Interaction volume radius: 10 \u00c5
Interaction volume height: 10 \u00c5
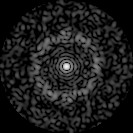
Disorder parameter: 0.811